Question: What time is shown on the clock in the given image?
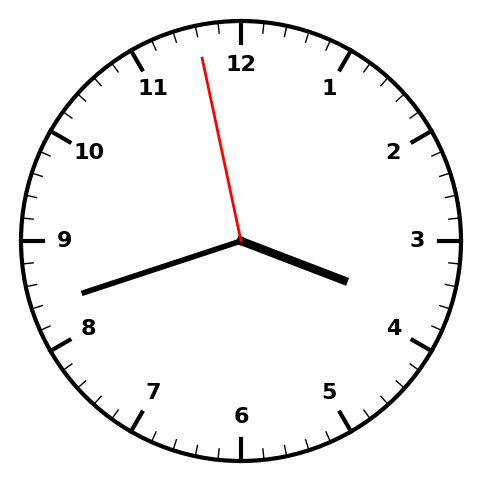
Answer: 03:41:58